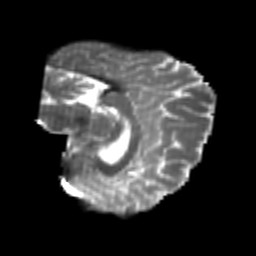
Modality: T2w
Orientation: sagittal
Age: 24
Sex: female
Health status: healthy
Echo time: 0.074 s